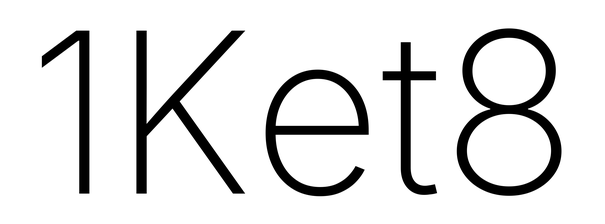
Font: Inter_ExtraLight